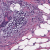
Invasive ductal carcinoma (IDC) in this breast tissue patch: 1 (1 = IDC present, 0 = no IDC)